Question: What is the value of this measurement?
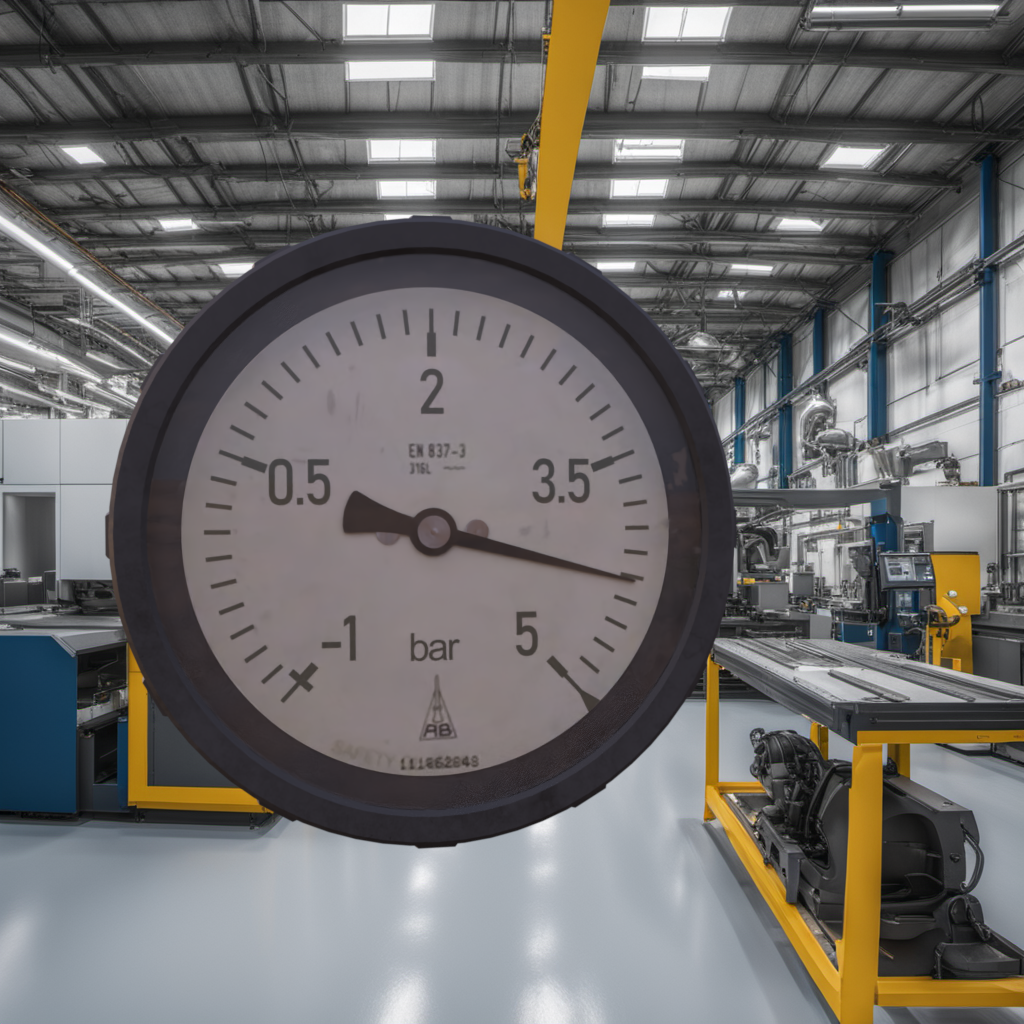
Answer: The result is 4.3
Question: What is the value range of this measurement?
Answer: The range is from -1 to 5
Question: What is the minimum and maximum reading range of the measurement in the image?
Answer: The minimum value is -1 and the maximum value is 5